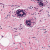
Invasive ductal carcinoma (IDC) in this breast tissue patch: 0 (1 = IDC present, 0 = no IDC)